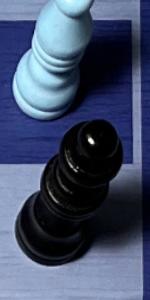
Label: Queen_Black